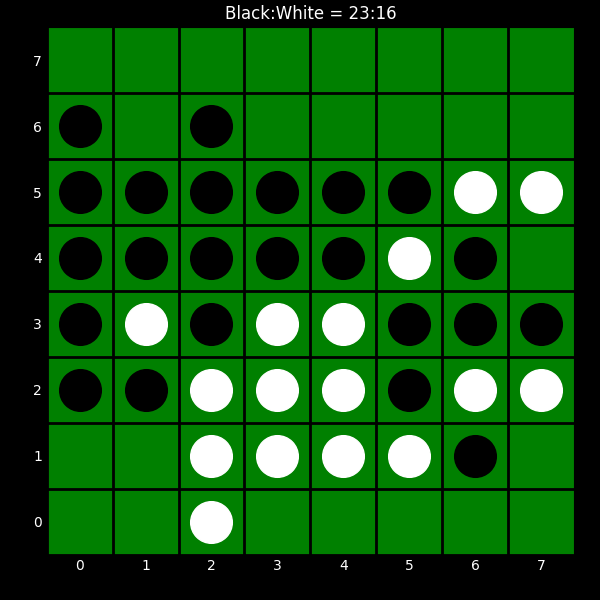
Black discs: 23
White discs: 16